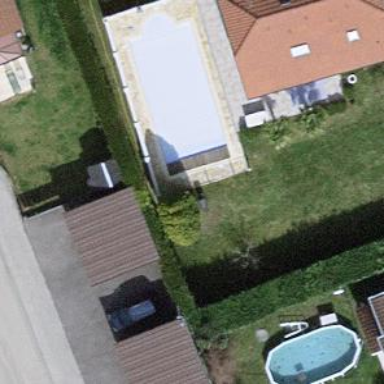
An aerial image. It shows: Swimming pool located in leisure land.